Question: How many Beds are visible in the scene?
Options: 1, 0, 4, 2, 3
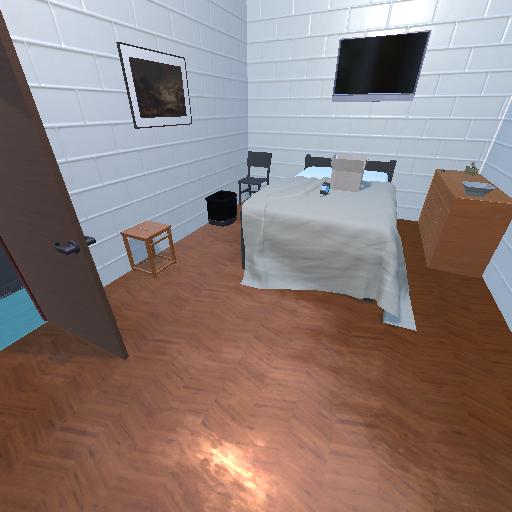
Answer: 1